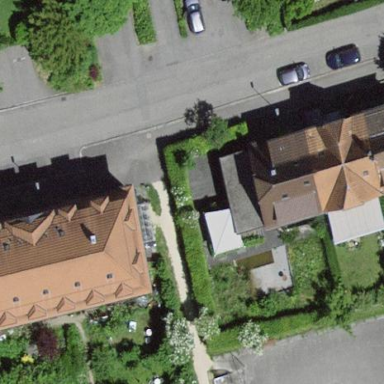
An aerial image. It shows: Terrace building with half-hipped roof made of roof tiles.